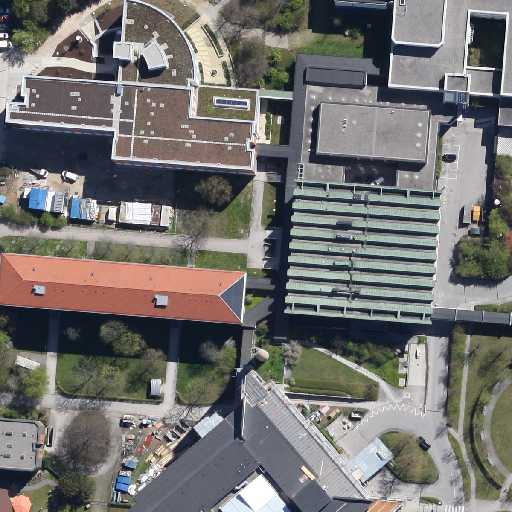
Referring expression: building along the road